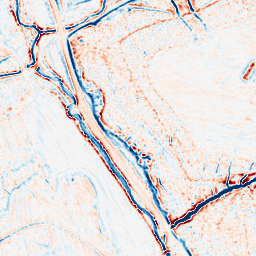
Category: edge_preserving
Decomposition family: bilateral
Decomposition parameters: d: 9
sigma_color: 75
sigma_space: 50
Upsampling method: linear_exact
Upsampling parameters: scale: 2
Upsampling scale: 2